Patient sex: M
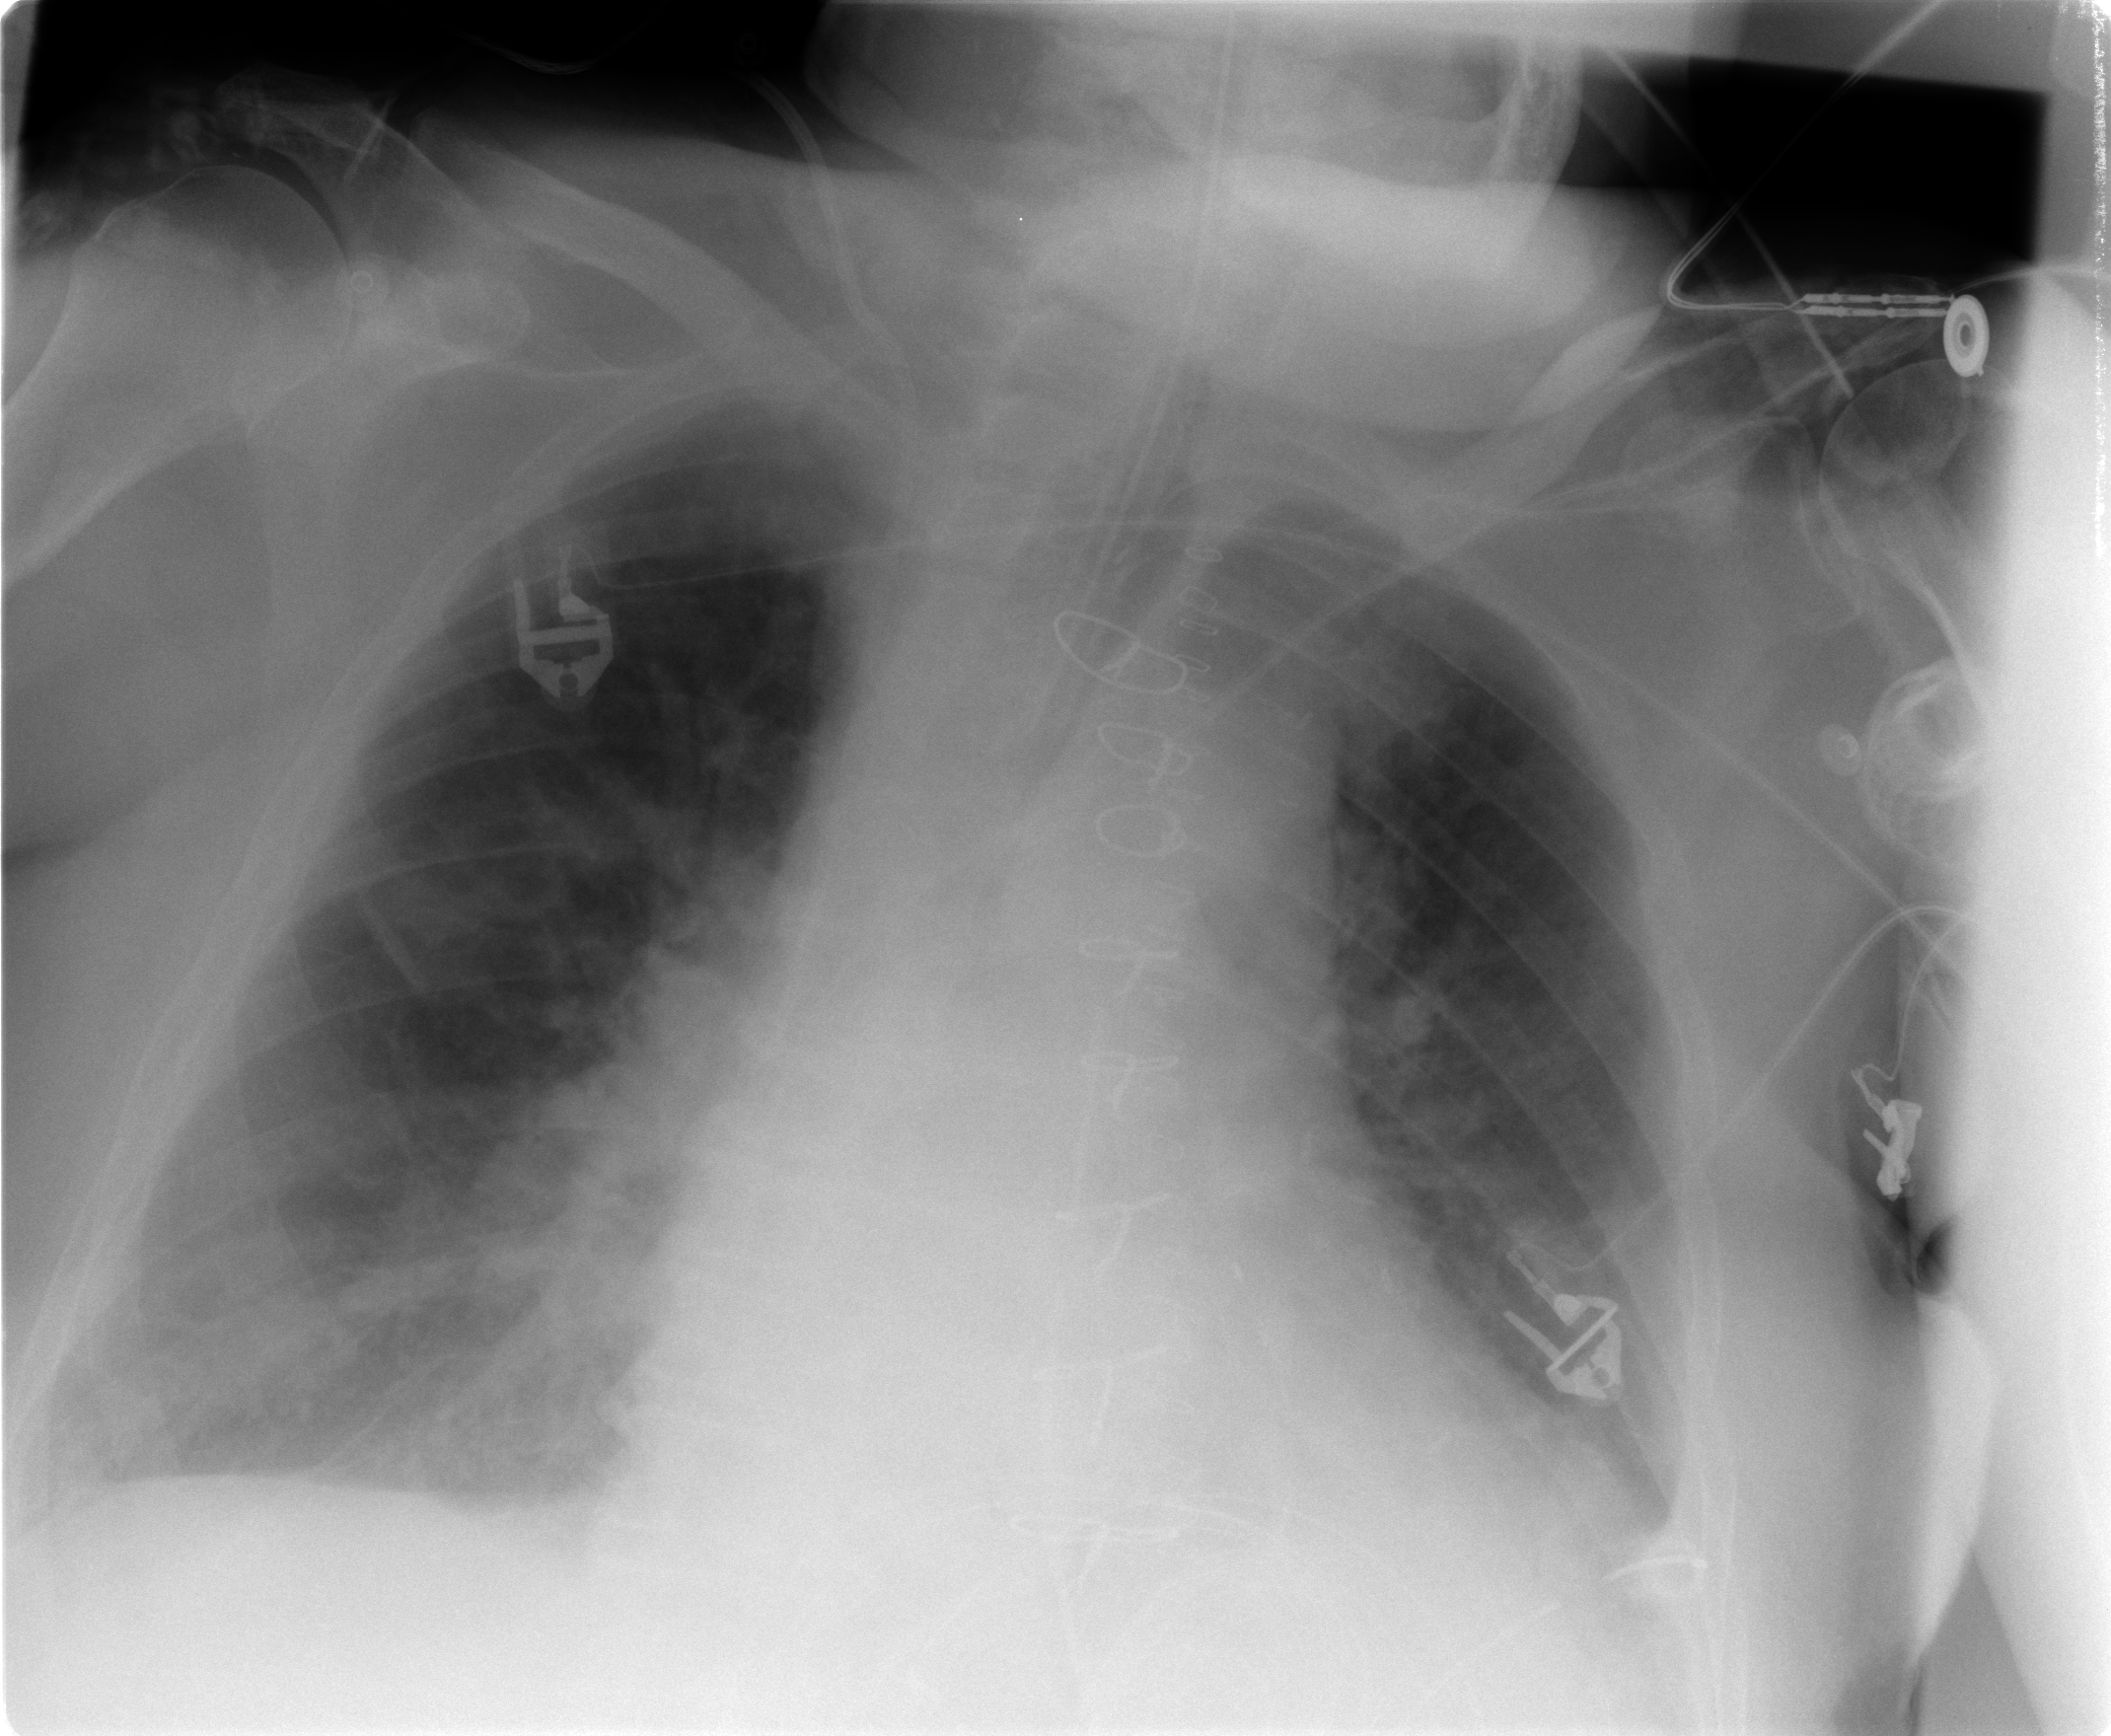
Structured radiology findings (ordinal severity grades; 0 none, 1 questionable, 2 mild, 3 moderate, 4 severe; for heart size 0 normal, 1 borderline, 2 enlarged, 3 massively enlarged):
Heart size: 2
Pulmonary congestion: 3
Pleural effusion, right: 1
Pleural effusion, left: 1
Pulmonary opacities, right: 1
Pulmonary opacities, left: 1
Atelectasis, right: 1
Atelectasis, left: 1